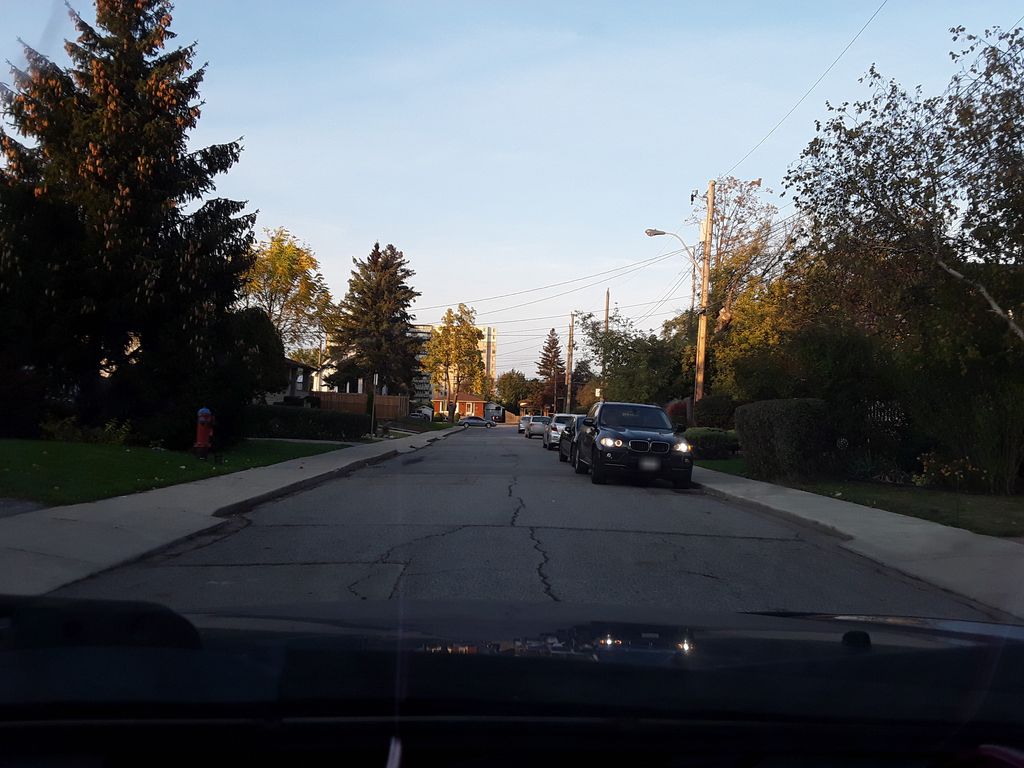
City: hamilton